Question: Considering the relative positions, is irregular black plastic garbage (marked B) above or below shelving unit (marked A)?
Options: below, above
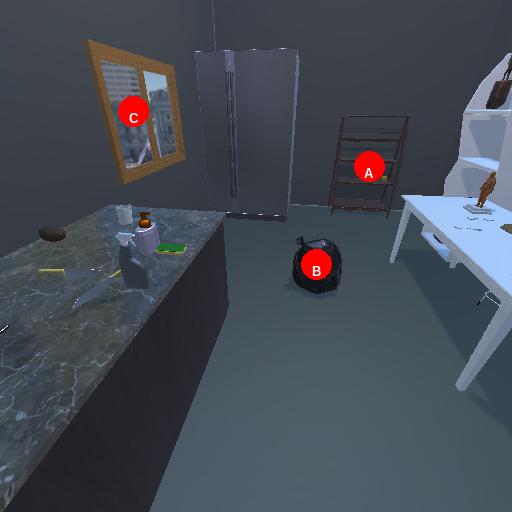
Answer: below